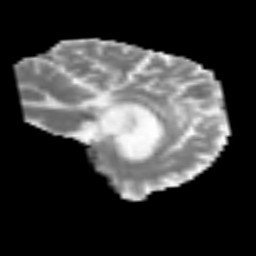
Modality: MD
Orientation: sagittal
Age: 67
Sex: male
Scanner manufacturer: siemens
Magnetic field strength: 3 T
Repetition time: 3.2 s
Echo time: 0.081 s